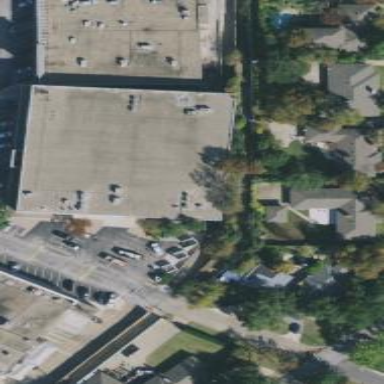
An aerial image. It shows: Retail building.